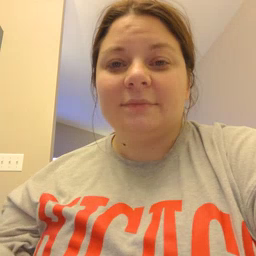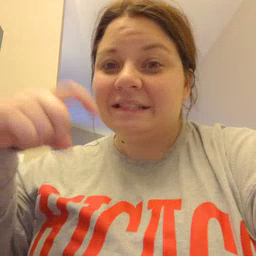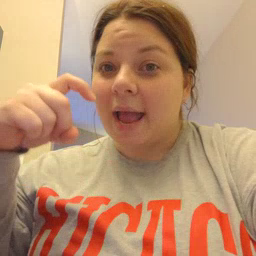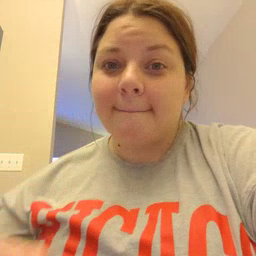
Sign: time